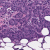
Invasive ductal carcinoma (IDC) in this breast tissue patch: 1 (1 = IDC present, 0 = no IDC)